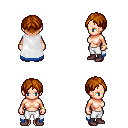
a pixel art fantasy rpg character, female body template, human, light skin, white trimmed cape, white pants, brunette parted hairstyle, bracelets, maroon shoes, four views (front, back, left, right), 2x2 character sprite sheet, small pixel art, hard edges, no anti-aliasing